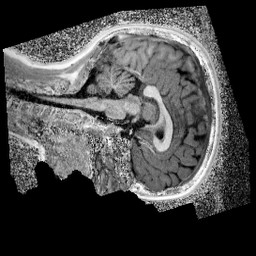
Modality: UNIT1_denoised
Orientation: sagittal
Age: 9
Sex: female
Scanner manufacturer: siemens
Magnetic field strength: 3 T
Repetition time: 4 s
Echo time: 0.00299 s